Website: ulta-beauty
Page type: customer-info-address
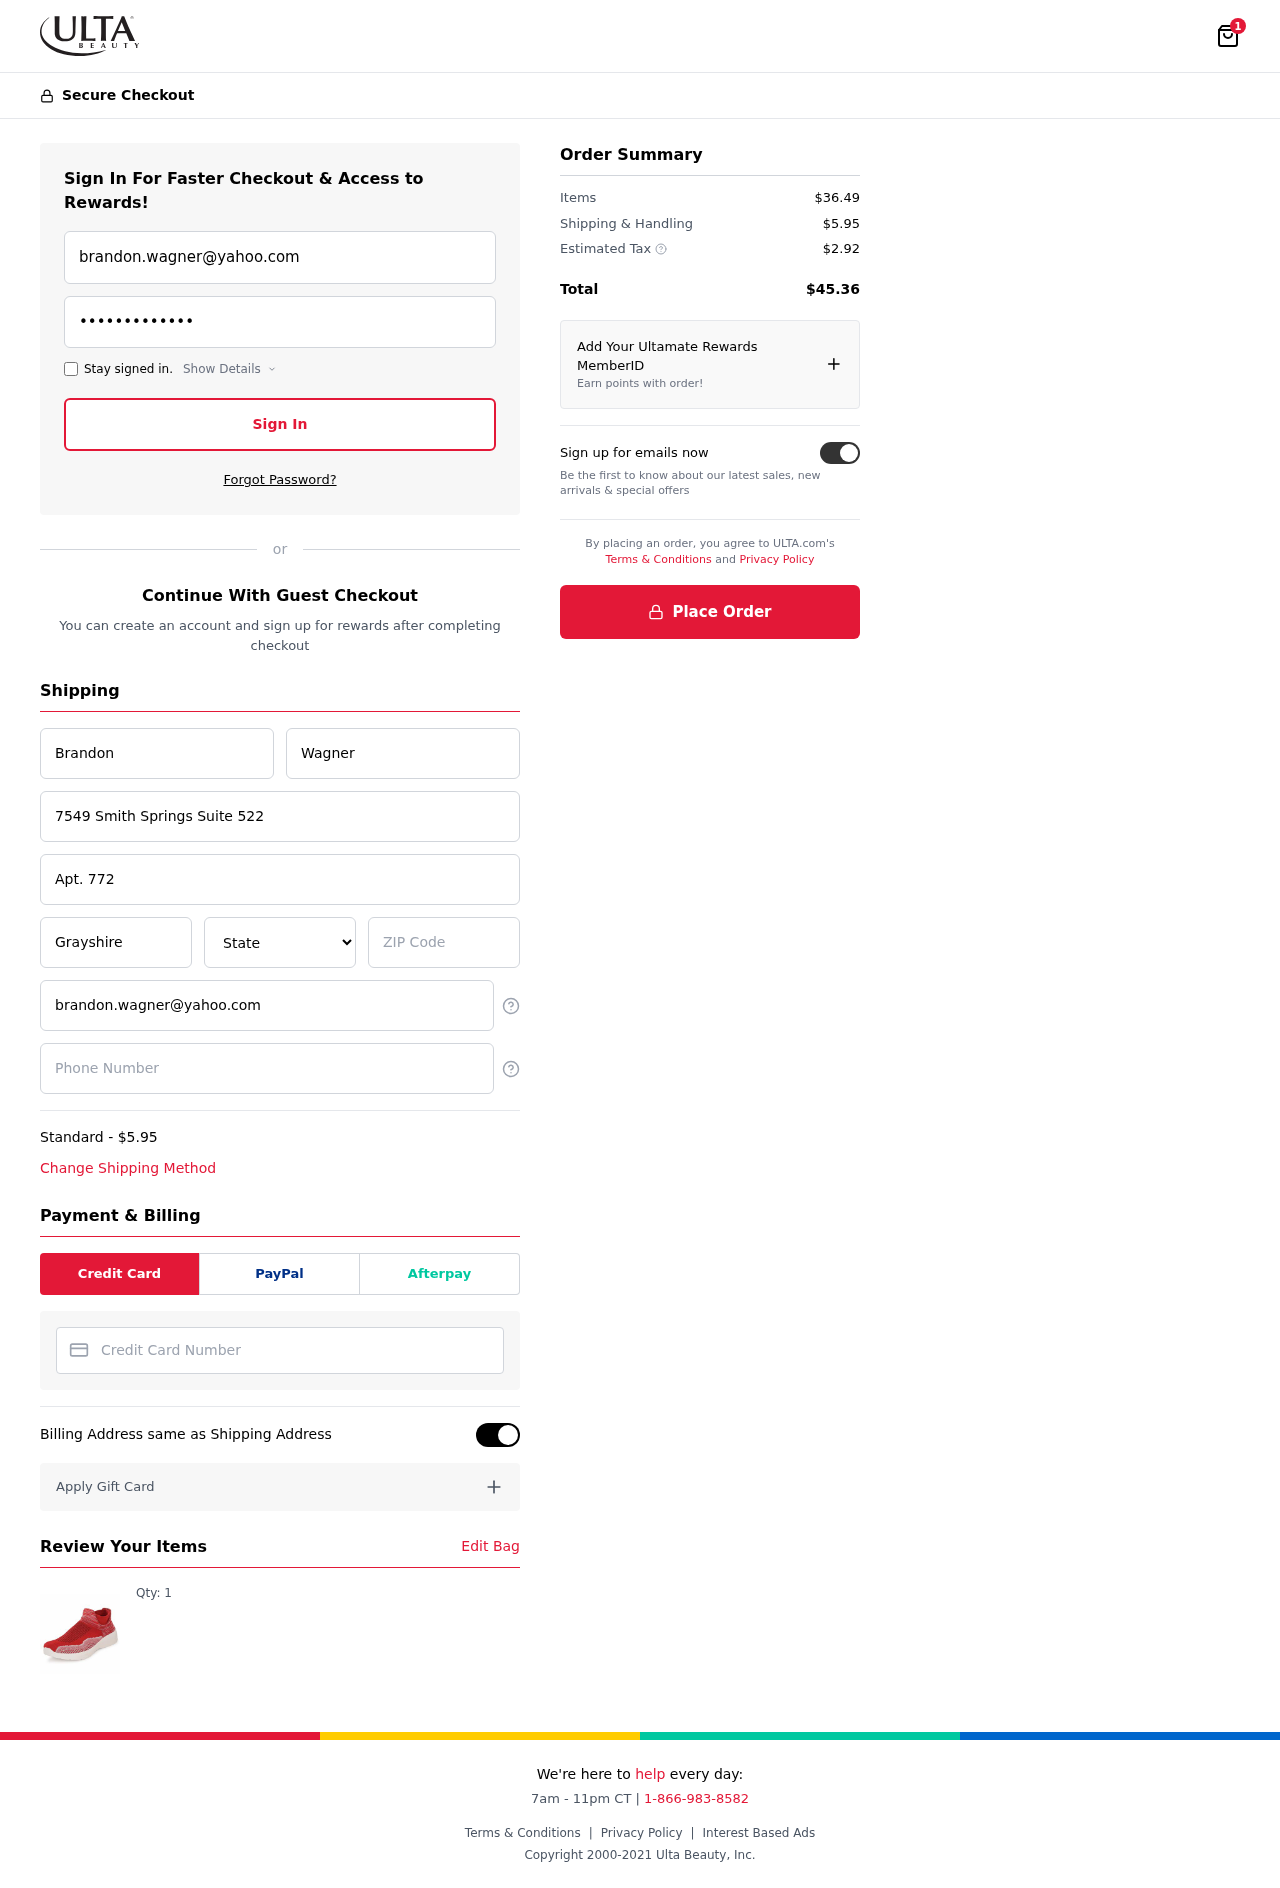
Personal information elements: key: PII_CARD_NUMBER
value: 2299 8603 0413 6891
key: PII_CITY
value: Grayshire
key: PII_EMAIL
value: brandon.wagner@yahoo.com
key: PII_FIRSTNAME
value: Brandon
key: PII_LASTNAME
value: Wagner
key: PII_PHONE
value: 5602977521
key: PII_POSTCODE
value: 72709
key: PII_STATE
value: Washington
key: PII_STREET
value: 7549 Smith Springs Suite 522
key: PII_STREET2
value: Apt. 772
Product elements: key: PRODUCT1_QUANTITY
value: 1
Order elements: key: ORDER_NUM_ITEMS
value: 1
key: ORDER_SHIPPING_COST
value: $5.95
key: ORDER_ITEMS_TOTAL
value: $36.49
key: ORDER_SHIPPING_COST2
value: $5.95
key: ORDER_TAX
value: $2.92
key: ORDER_TOTAL
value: $45.36